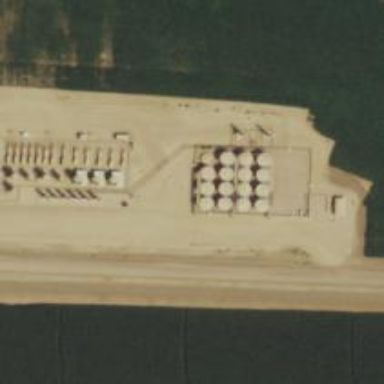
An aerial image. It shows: Storage tank that is man-made.